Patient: sex F, age 46
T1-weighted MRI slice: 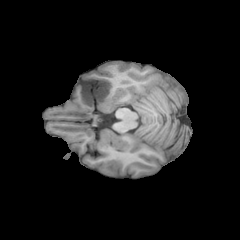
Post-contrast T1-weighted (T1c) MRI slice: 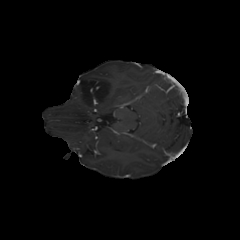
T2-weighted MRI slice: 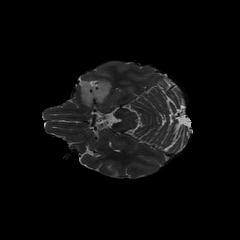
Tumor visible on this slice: yes
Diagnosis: Astrocytoma, IDH-mutant
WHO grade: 2